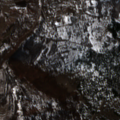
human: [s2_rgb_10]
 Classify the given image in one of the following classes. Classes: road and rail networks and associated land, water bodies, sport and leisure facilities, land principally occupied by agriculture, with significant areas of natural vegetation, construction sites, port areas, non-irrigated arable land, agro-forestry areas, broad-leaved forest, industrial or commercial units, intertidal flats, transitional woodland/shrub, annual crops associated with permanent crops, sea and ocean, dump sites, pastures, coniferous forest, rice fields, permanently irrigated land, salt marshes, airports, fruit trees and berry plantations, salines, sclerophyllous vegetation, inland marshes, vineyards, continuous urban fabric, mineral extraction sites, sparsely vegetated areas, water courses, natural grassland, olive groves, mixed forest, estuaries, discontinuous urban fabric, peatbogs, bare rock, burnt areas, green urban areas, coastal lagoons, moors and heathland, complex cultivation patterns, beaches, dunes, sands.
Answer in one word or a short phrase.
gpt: land principally occupied by agriculture, with significant areas of natural vegetation, broad-leaved forest, coniferous forest, natural grassland, transitional woodland/shrub